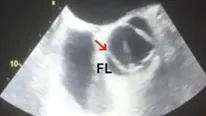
In diastole showing the incomplete closure of the aortic valve.
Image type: radiology (ultrasound)